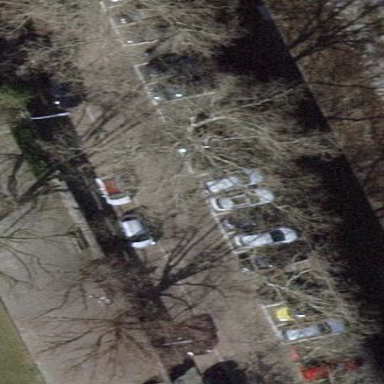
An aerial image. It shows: Parking lane for vehicles.